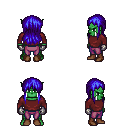
a pixel art fantasy rpg character, male body template, orc, green skin, maroon long-sleeve shirt, magenta pants, blue unkempt hairstyle, metal gloves, brown shoes, four views (front, back, left, right), 2x2 character sprite sheet, small pixel art, hard edges, no anti-aliasing